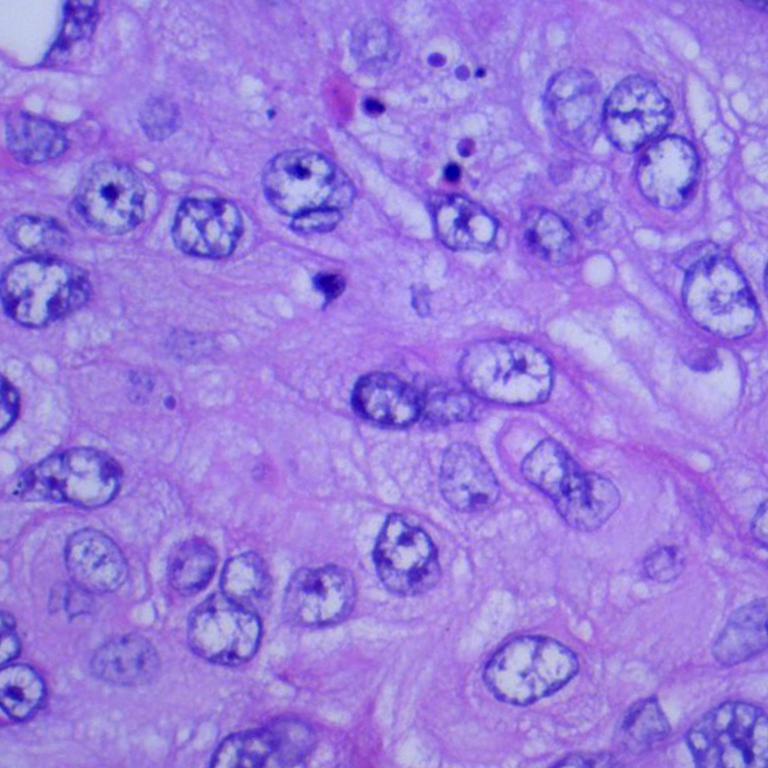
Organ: lung
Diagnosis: squamous carcinomas